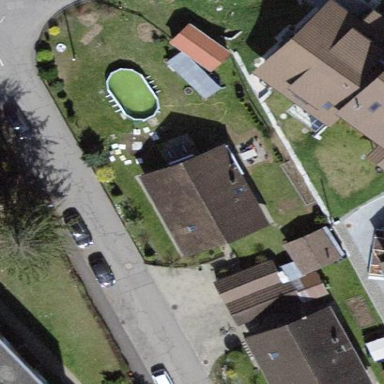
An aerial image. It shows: Simple and straightforward house.